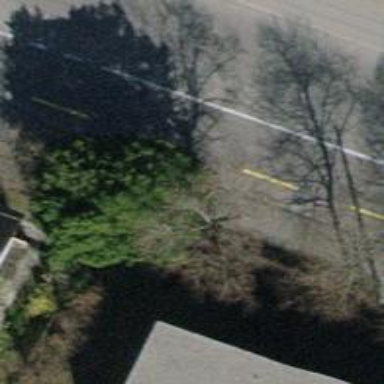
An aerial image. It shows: Urban tree adding natural touch to the cityscape.